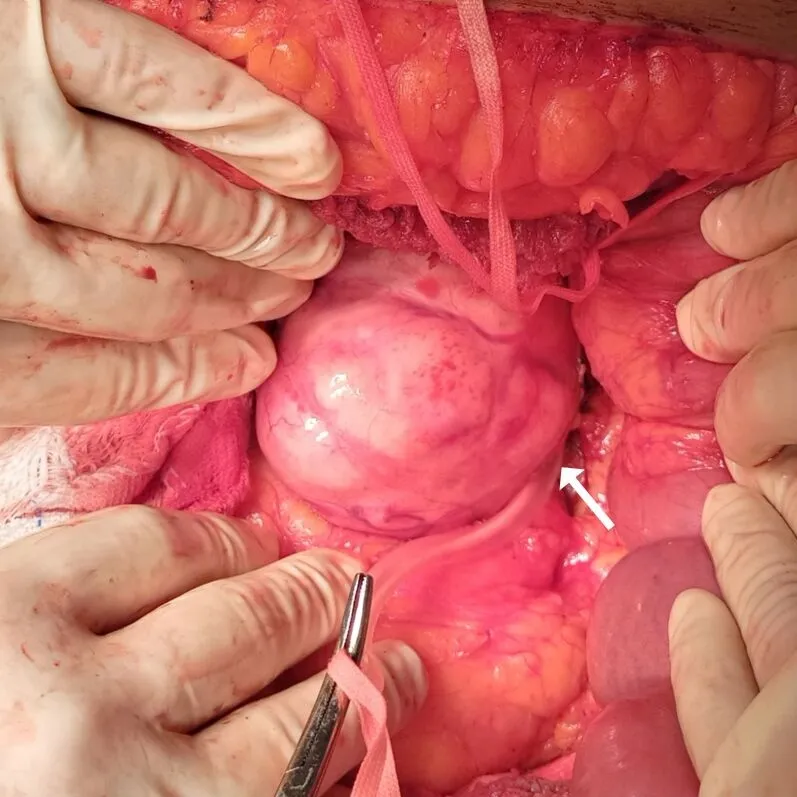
View of the leiomyosarcoma after full mobilization of the liver and before clamping the vena cava above and below the tumor.
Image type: medical_photograph (other_medical_photograph)